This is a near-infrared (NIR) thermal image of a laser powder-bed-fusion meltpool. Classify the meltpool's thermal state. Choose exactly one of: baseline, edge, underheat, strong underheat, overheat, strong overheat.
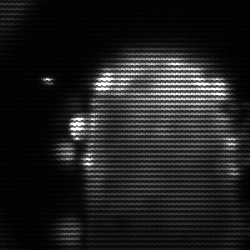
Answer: baseline